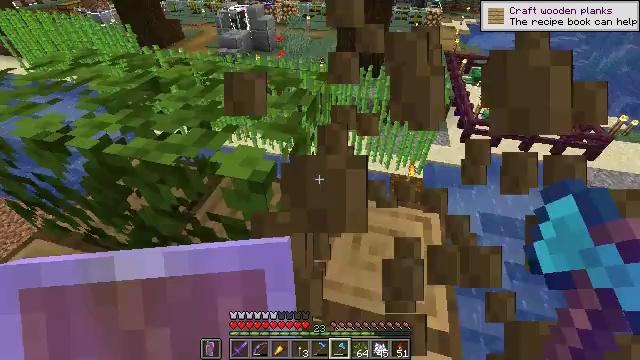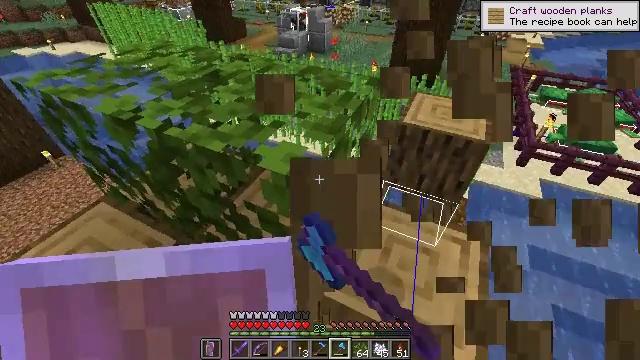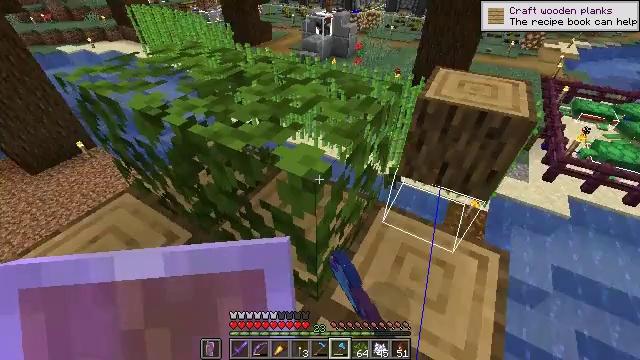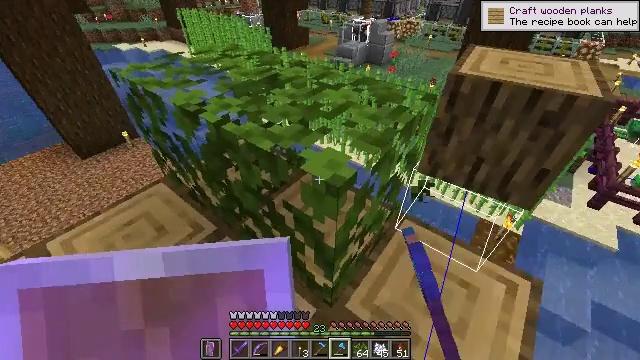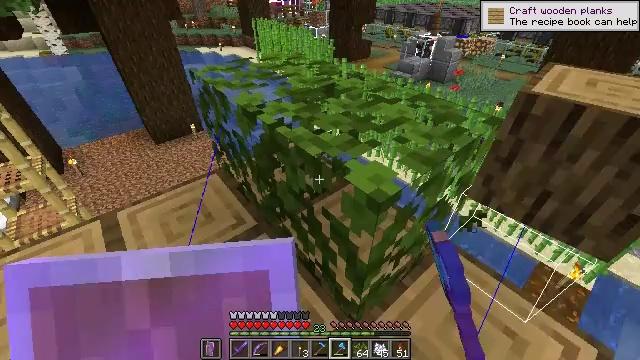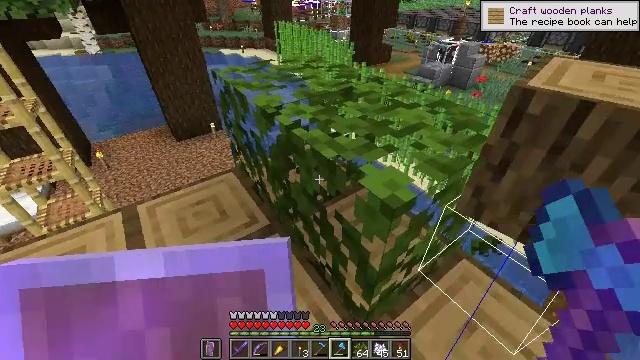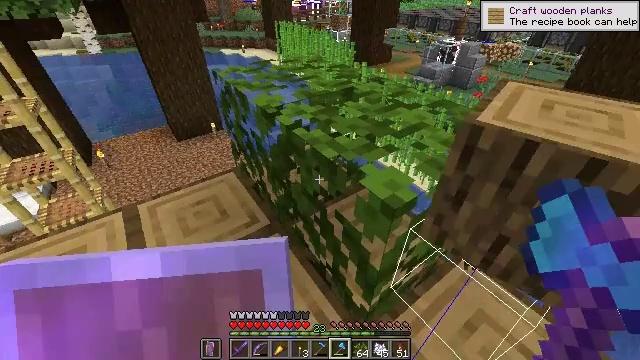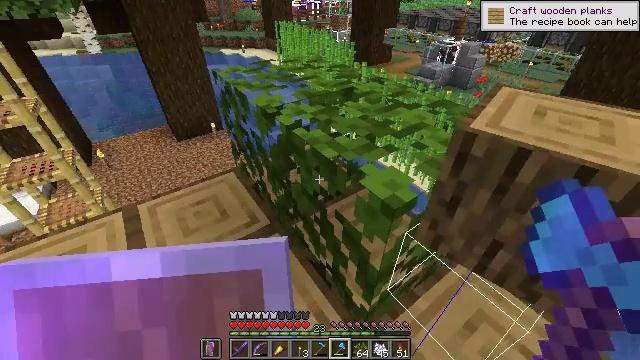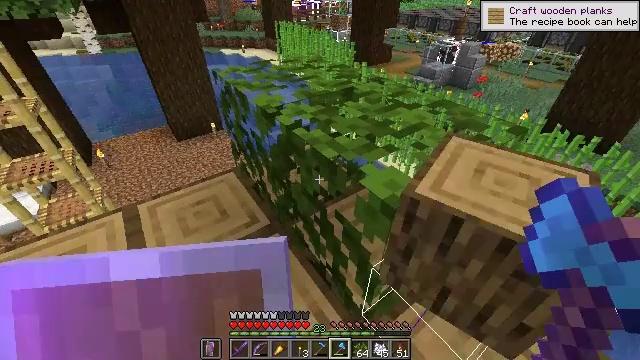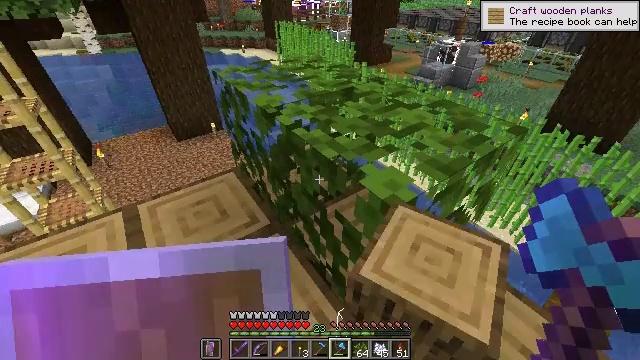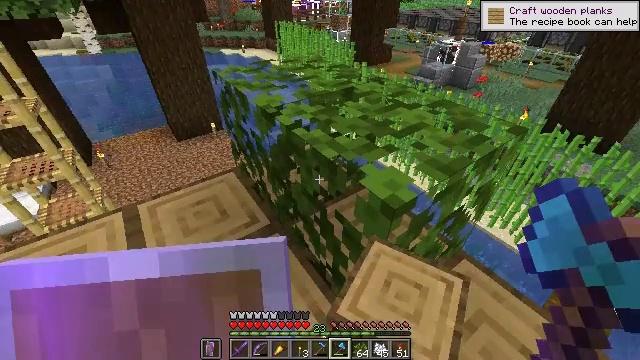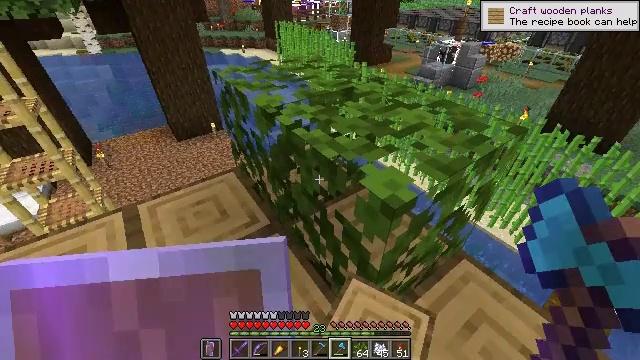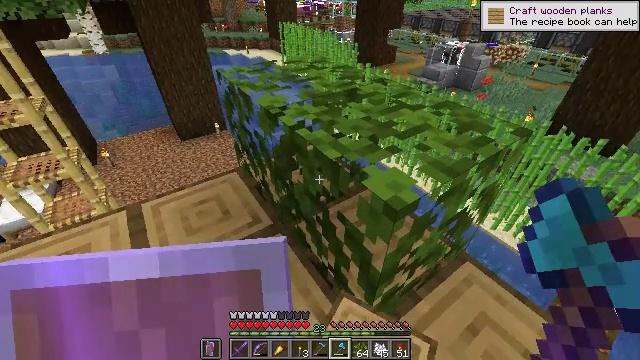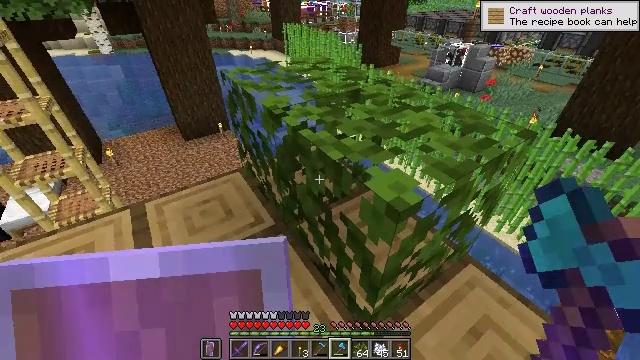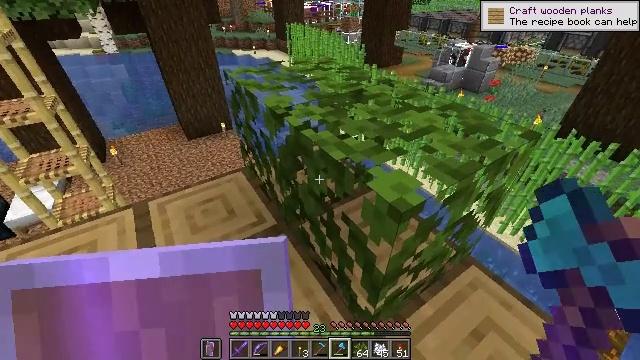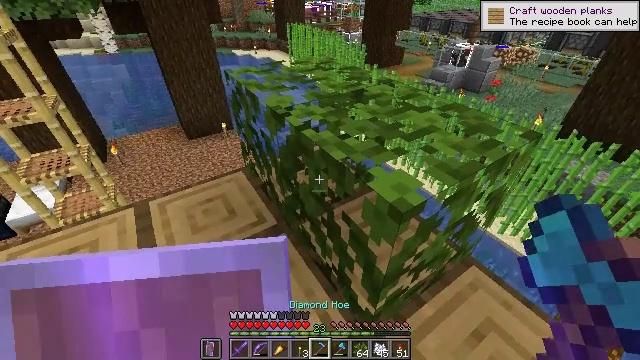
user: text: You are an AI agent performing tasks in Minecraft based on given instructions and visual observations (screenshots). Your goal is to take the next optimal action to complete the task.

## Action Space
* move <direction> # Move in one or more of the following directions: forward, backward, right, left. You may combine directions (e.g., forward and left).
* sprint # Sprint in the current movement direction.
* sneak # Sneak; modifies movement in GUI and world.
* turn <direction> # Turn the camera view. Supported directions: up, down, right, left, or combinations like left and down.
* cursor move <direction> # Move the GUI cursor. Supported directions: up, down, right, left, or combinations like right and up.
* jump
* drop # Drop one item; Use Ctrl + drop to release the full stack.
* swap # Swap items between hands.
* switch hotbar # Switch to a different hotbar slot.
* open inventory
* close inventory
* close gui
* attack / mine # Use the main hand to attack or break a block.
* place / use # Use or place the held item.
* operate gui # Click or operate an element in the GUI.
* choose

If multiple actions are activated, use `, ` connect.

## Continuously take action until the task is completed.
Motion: motion action
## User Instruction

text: Remove oak leaves from branches.
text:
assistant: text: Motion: turn left, attack / mine
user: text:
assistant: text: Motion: turn left
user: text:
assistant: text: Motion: turn left and up
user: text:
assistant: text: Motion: turn left and up
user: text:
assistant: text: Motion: turn left
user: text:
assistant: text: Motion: no_op
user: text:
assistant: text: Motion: no_op
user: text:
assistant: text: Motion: no_op
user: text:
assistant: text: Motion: no_op
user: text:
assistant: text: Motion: no_op
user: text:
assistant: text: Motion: no_op
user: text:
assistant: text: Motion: no_op
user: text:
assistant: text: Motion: no_op
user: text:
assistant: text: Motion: no_op
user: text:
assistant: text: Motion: no_op
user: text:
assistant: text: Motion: no_op
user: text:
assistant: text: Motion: no_op
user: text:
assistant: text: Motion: no_op
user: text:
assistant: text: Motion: no_op
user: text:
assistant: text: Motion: attack / mine
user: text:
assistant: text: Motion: attack / mine
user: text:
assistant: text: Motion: move forward, attack / mine
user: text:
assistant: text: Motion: move forward, attack / mine
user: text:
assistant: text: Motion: move forward, attack / mine
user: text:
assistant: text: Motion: move forward, attack / mine
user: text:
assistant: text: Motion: move forward, attack / mine
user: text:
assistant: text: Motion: move forward, attack / mine
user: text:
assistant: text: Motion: attack / mine
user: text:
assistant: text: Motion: no_op